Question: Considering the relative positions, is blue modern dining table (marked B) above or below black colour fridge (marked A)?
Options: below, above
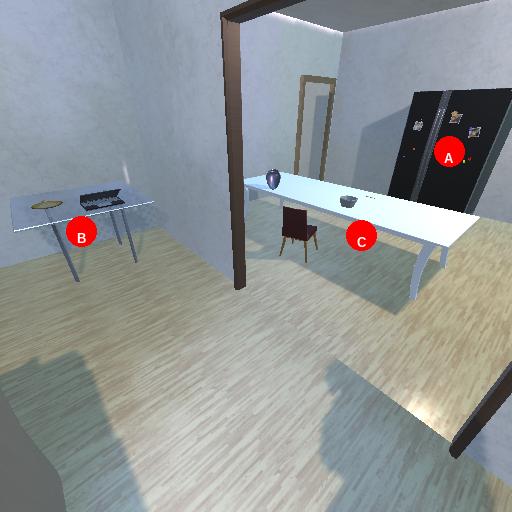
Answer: below